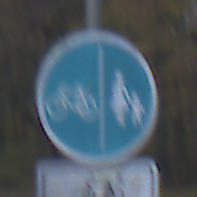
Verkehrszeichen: GetrennterRadUndGehwegRadwegLinks
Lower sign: EinspurigeFahrzeugeFrei6
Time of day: SunriseSunset
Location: Outdoor (Nature)
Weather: PartlyCloudy
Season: Autumn
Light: Natural